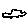
Label: car